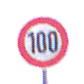
Verkehrszeichen: Geschwindigkeit100
Umgebung: Outdoor, Nature
Tageszeit: MorningAfternoon
Wetter: Overcast
Licht: Natural
Jahreszeit: NotSpecified
Kontrast: LowContrast